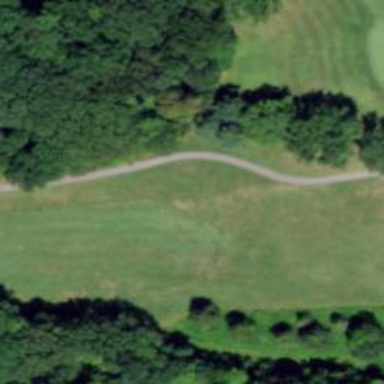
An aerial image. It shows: Golf cartpath that is also road path.